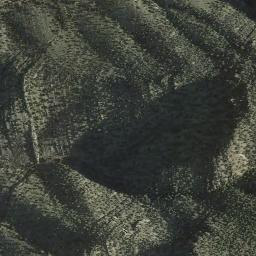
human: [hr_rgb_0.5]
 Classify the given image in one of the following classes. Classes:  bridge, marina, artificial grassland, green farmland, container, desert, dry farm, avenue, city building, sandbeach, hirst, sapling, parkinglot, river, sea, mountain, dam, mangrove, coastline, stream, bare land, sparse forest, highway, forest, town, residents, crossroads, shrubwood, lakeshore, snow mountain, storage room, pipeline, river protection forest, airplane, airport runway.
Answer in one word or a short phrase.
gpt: mountain